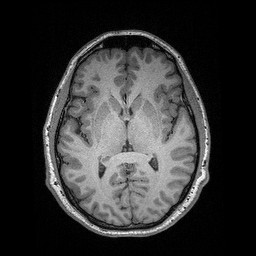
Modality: T1w
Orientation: coronal
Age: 23
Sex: male
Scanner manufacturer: siemens
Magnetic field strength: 3 T
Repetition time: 2.4 s
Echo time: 0.03 s